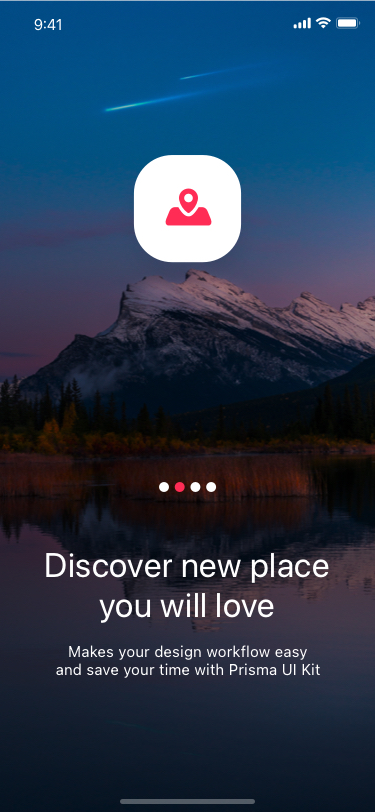
Text in this UI design:
Makes your design workflow easy and save your time with Prisma UI Kit
Discover new place you will love